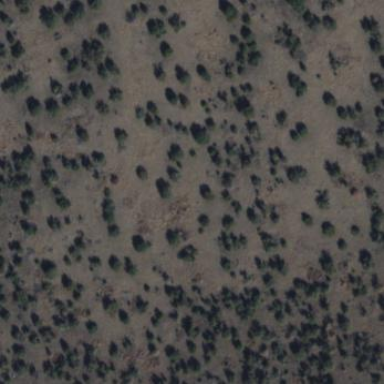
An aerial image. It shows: Area covered in scrub vegetation.